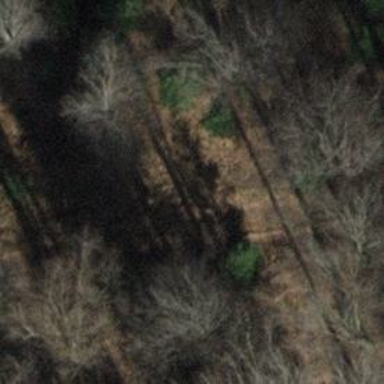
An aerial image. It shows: Compacted grade3 forestry track for forestry vehicles.